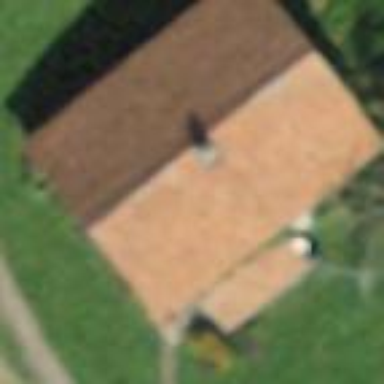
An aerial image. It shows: Simple house.